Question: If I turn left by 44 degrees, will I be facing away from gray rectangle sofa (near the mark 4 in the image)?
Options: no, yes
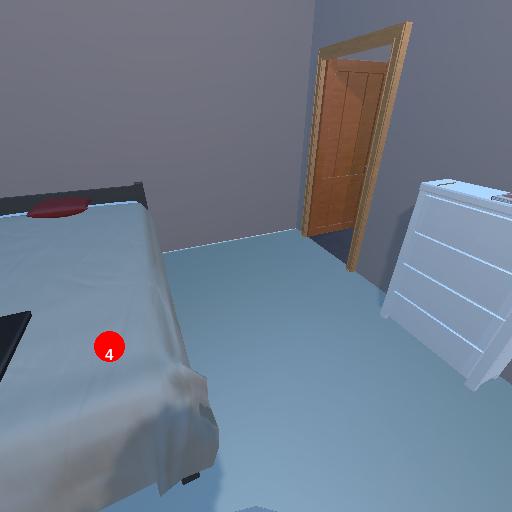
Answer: no